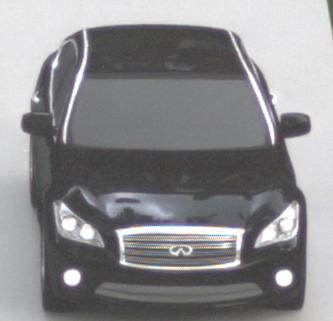
Make: Infiniti
Model: M 37
Detailed model: M (Y51)
Model produced from: 2010/10
Model produced until: 2013/11
Doors: 4
Color: black
Road condition: dry road
Daytime: morning or afternoon
Contrast: low contrast